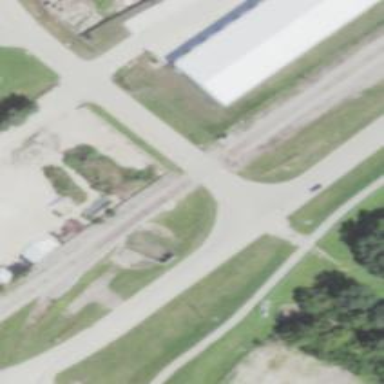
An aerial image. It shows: Railway crossing.